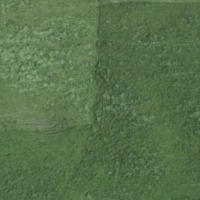
EUNIS habitat code: 24
Species observed at this site:
Cirsium vulgare